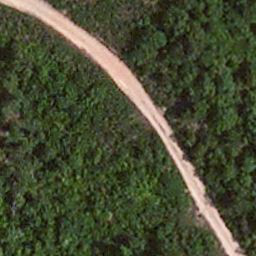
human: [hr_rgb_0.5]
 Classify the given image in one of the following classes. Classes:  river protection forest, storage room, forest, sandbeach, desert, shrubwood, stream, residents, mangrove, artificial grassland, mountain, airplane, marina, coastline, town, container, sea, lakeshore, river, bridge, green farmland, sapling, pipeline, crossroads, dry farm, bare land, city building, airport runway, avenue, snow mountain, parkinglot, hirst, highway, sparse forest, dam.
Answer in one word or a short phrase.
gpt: avenue